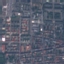
Land use / land cover: Residential